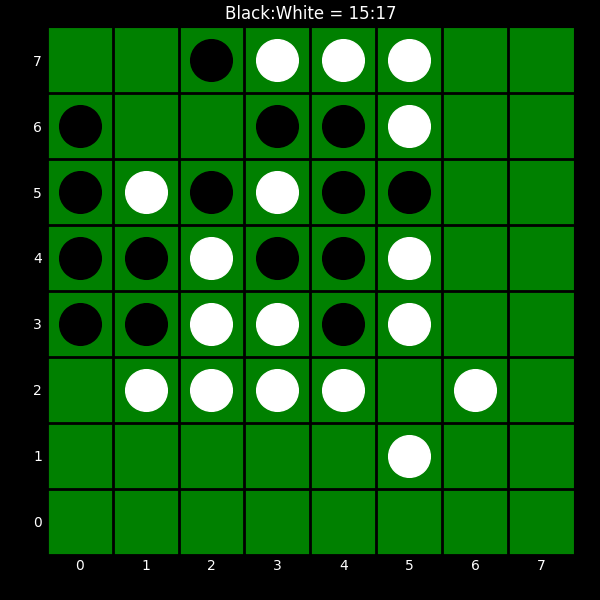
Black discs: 15
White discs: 17